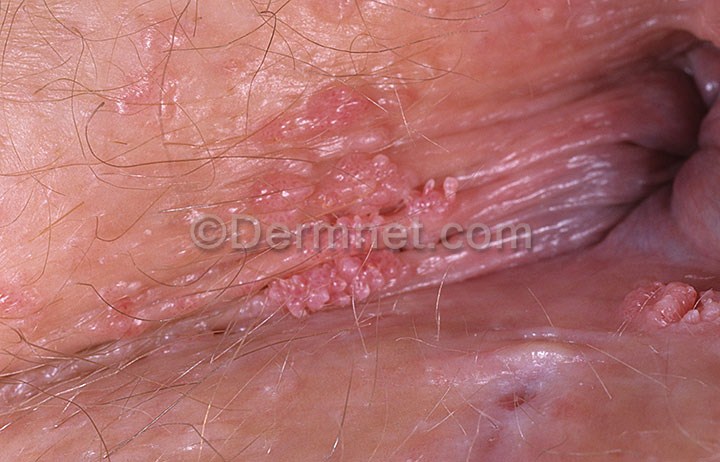
Disease: Herpes HPV and other STDs Photos